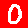
Digit: 0